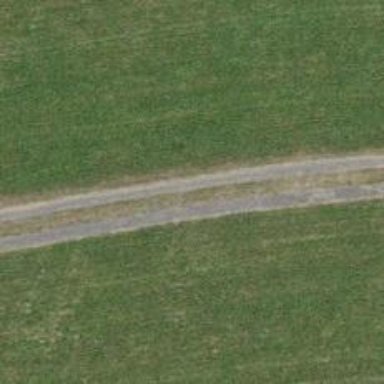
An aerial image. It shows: Unpaved track with grade2 tracktype.